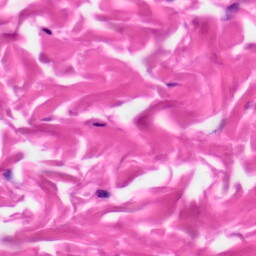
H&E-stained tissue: Skin